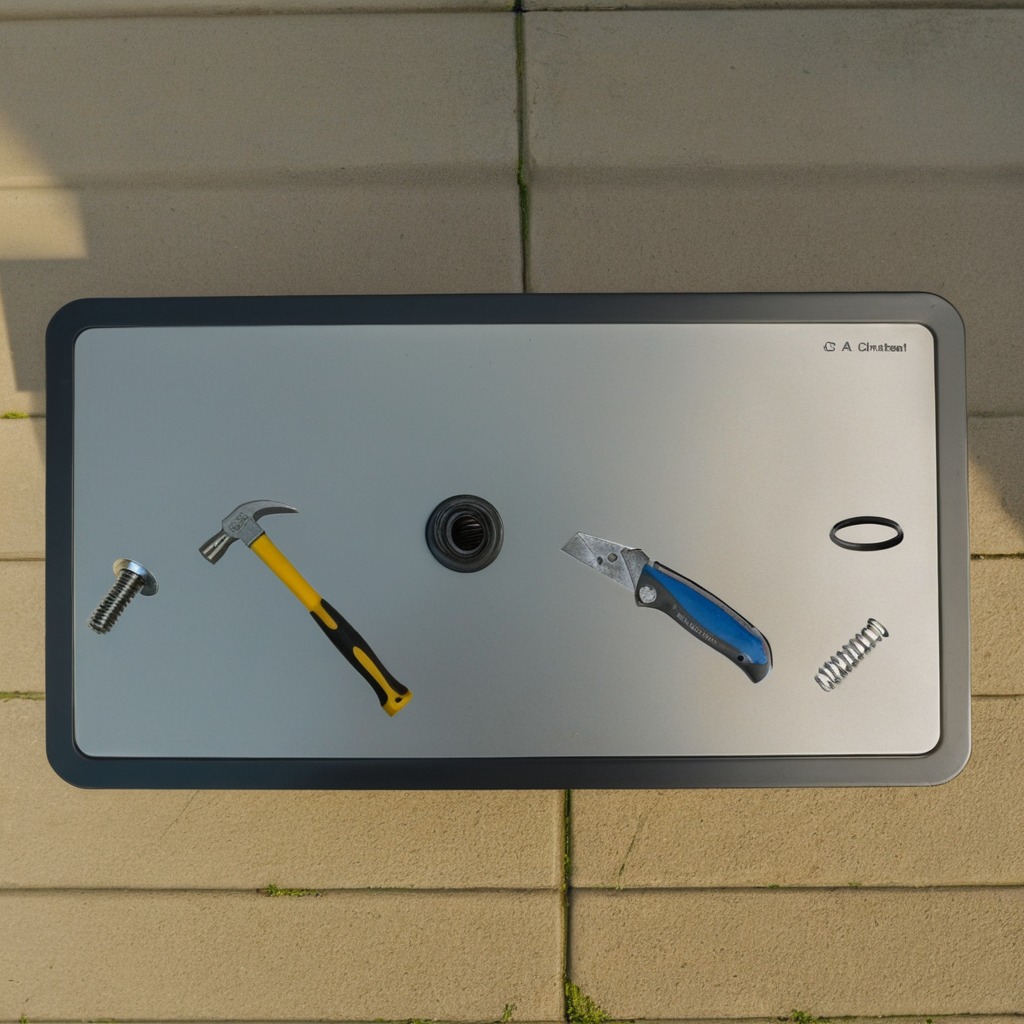
A rubber o-ring, a utility knife, a metal machine screw, a hammer, and a coiled metal spring are lying on the textured surface.